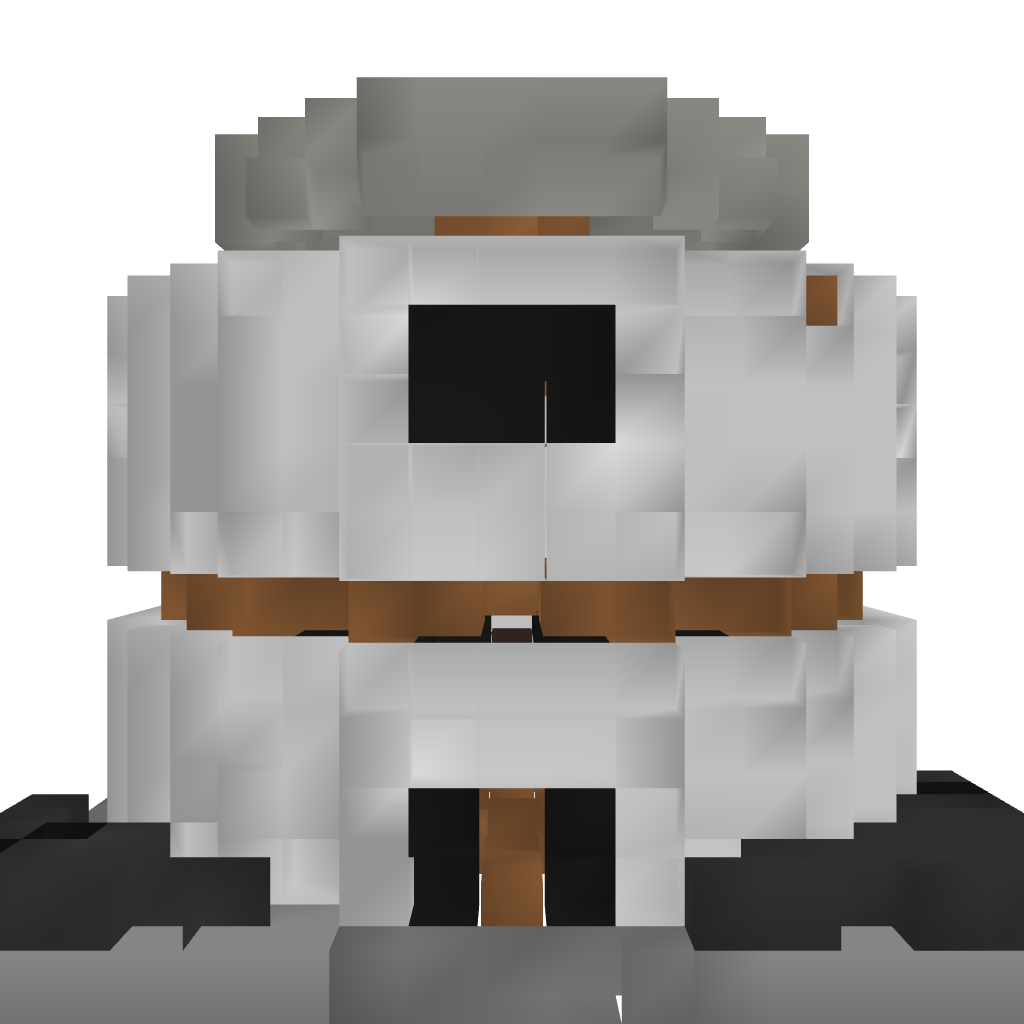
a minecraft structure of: Obi's Pokecenter